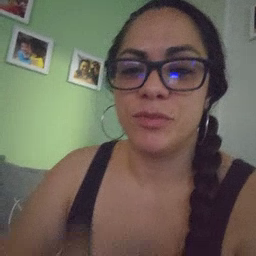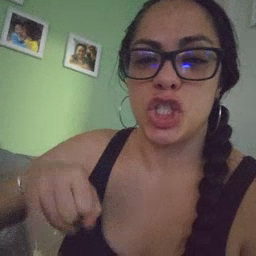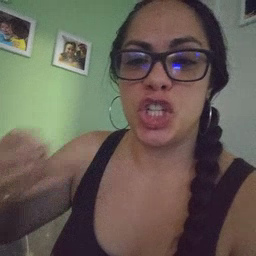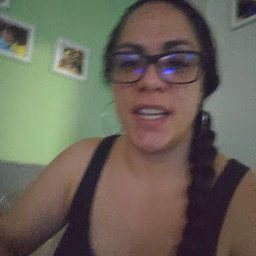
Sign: jeans